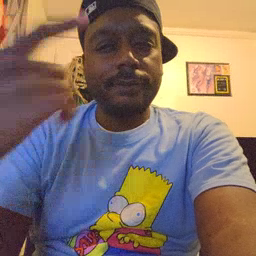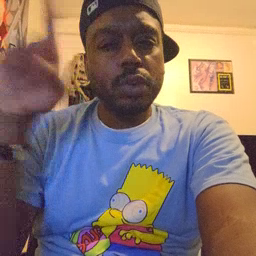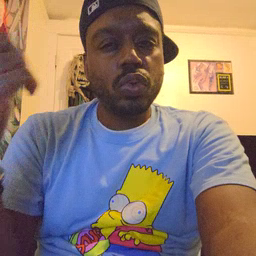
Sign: for